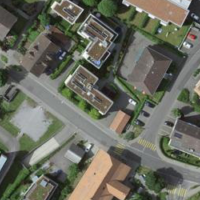
EUNIS habitat code: 54
Species observed at this site:
Leonurus cardiaca